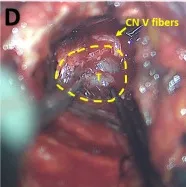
Microsurgical subtemporal-interdural approach for exposure of middle fossa tumor and synchronous microsurgical and endoscopic resection of middle fossa tumor. (D) The separation of tumor from the wall of Meckel cave.
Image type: endoscopy (airway_endoscopy)